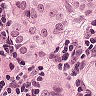
Metastatic tissue present: yes